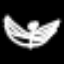
Label: angel